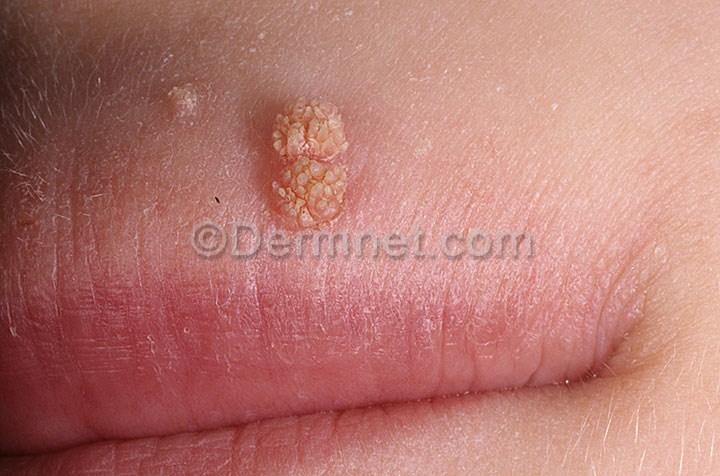
Disease: Warts Molluscum and other Viral Infections